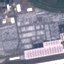
Land use / land cover: Industrial